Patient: sex F, age 61
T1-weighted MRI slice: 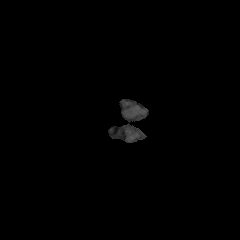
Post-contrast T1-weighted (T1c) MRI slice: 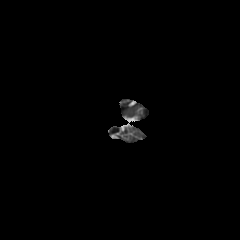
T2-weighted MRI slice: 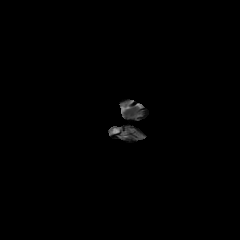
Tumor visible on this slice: no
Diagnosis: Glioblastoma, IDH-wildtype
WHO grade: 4